Current action and preconditions to check: trajectory_clear

Your task: For each precondition in the list above, predict whether it will hold at this action.

Consider the current scene as observed from the mobile robot's camera, and analyze the predicted future states of all dynamic agents (e.g., people, animals, vehicles, or any moving entities) within the NEXT SECOND.

IMPORTANT: Only answer "very likely" if you are absolutely certain—based on strong, clear evidence—that a dynamic agent will violate the precondition in the predicted future state. Do NOT answer "very likely" for unlikely, ambiguous, or low-probability risks.

Ask yourself for each precondition: Is there a high probability, with clear and convincing evidence, that the predicted future states of any dynamic agent will interfere with the predicted future state of the currently executing action within the NEXT SECOND, causing that precondition to fail?

Assess the risk level based on these predictions. Use "likely" or "very likely" if motions create a clear risk of interference.

Use "neutral" or "improbable" if agents are nearby but their predicted paths are clearly diverging or non-conflicting.

Failure Risk Categories: "very improbable", "improbable", "neutral", "likely", "very likely"

Answer Format: Output ONLY the probability_of_failure value from these categories: "very improbable", "improbable", "neutral", "likely", "very likely"

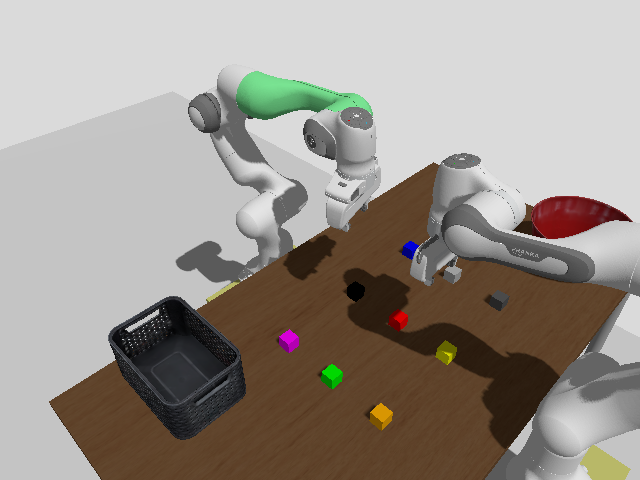

Answer: likely